Question: I'm using C# and WinForms.
When using a button with a BackgroundImage property, when I enable/disable the button, the image doesn't get gray... Result : The user is unable to tell if the button is enabled or disabled without trying to click it.
When using a button with a Image property, the image's behavior is correct but the image is not centered in the button !

As you can see in the picture, the first button uses BackgroundImage , the second one uses Image property but the minus sign is not centered properly... How can I manage this enable/disable state with a proper image's behavior ?
Thanks in advance !
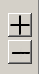
Answer: I was doing the same thing some time ago and everything worked out by just using the Image property. You could try to set ImageAlign:
'''
button.ImageAlign = System.Drawing.ContentAlignment.MiddleCenter;
'''
Maybe increase the dimensions of the button to see if that changes anything (maybe the image is just too big for the disabled button. All I can tell you is that it should work perfectly using the Image property.